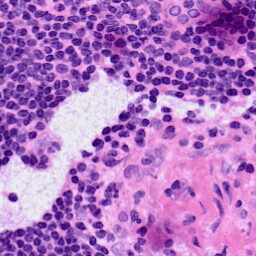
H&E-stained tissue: LymphNode